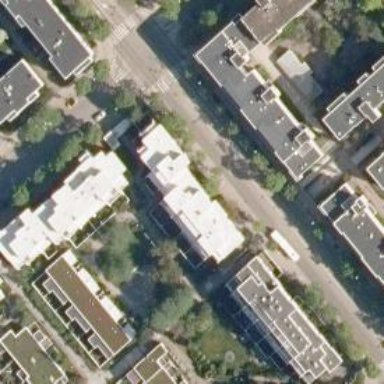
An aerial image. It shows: Building consisting of apartments.